Question: App is project number 7 from Hacking with swift "Showing some JSON".
Because i have to filtrate through the results i have to made two arrays that store same JSON data.
'''
var petitions = [Petition]()
var filtrated = [Petition] ()
'''
There is a purple warning problem when i added 'DispatchQueue.global(qos: .userInitiated).async{' to 'viewDidLoad()'
'''
class ViewController: UITableViewController {
var petitions = [Petition]()
var filtrated = [Petition] ()
override func viewDidLoad() {
super.viewDidLoad()
navigationItem.rightBarButtonItem = UIBarButtonItem (title: "Filter", style: .plain, target: self, action: #selector(resenje))
navigationItem.leftBarButtonItem = UIBarButtonItem(barButtonSystemItem: .refresh, target: self, action: #selector(refresh))// ili samo #selector(webView.reload)
let urlString : String
if navigationController?.tabBarItem.tag == 0 {
urlString = "https://www.hackingwithswift.com/samples/petitions-1.json"
} else {
urlString = "https://www.hackingwithswift.com/samples/petitions-2.json"
}
DispatchQueue.global(qos: .userInitiated).async{ [self] in
if let url = URL(string: urlString){
if let data = try? Data(contentsOf: url){
parse(json: data)
filtrated = petitions
return
}
}
func parse(json: Data) {
let decoder = JSONDecoder()
if let jsonPetitions = try? decoder.decode(Petitions.self, from: json){
petitions = jsonPetitions.results
tableView?.reloadData() //error:UITableView.reloadData() must be used from main thread only
'''
Program will work but it shows error alert I made and tableView is empty

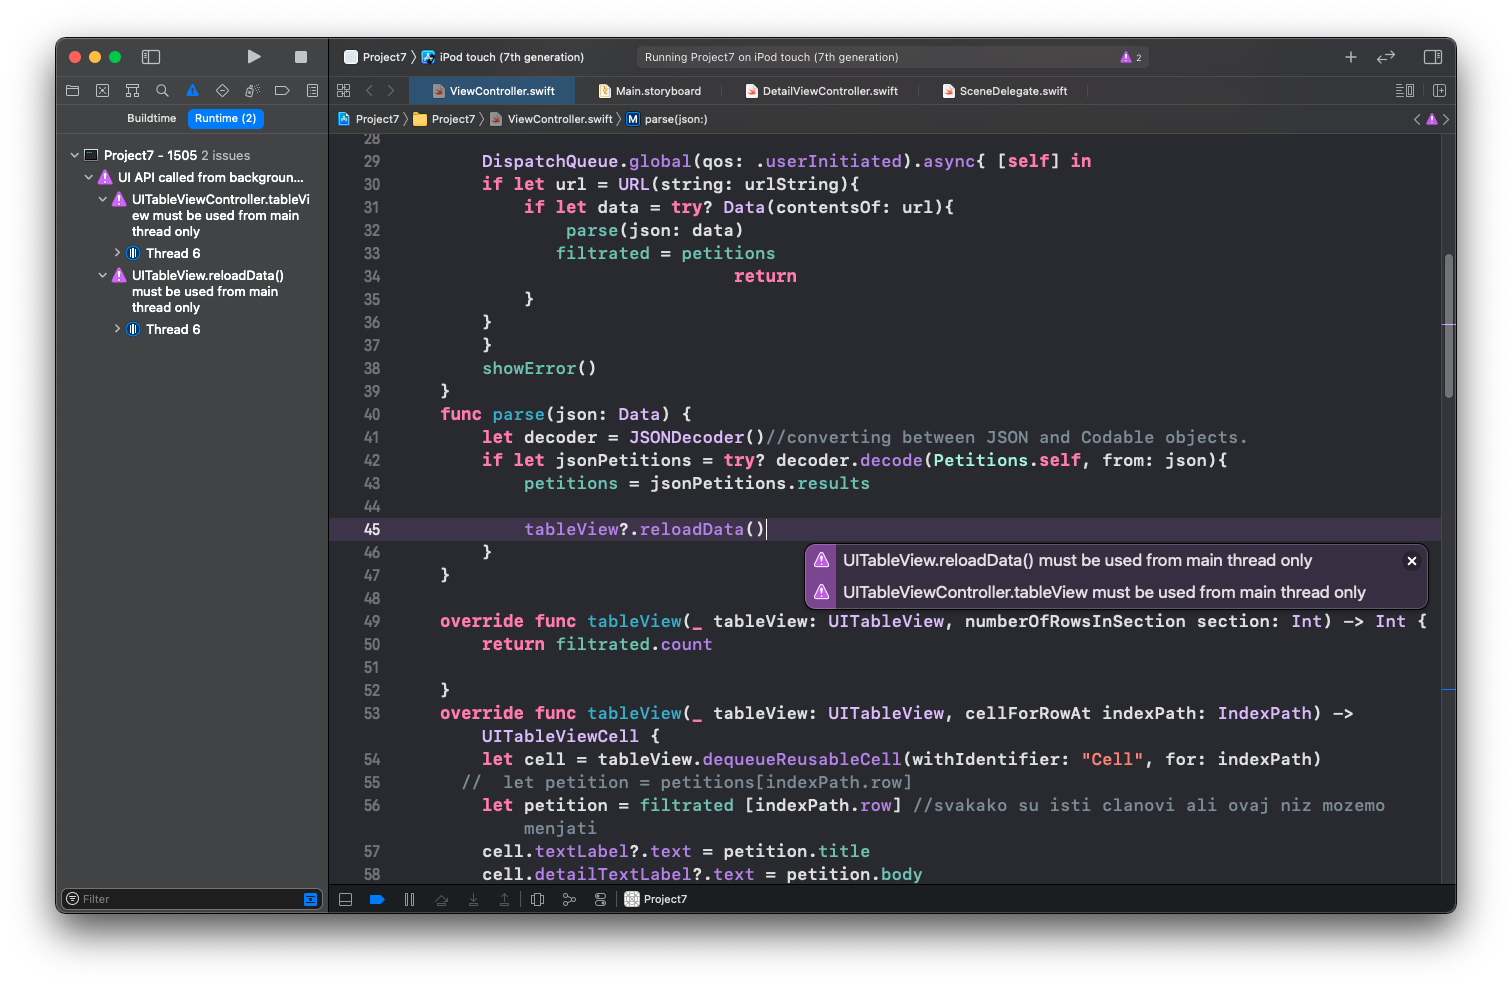
Answer: The GCD 'global' queue runs on a background thread. But all UI updates must take place on the main thread. As an aside, you also do not want a background thread to update properties, such as 'filtrated'. So you will want to dispatch both the model and UI updates back to the main thread.
So, fetch and parse the data, and then dispatch the updates to the main queue:
'''
DispatchQueue.global(qos: .userInitiated).async { [self] in
guard
let url = URL(string: urlString),
let data = try? Data(contentsOf: url),
let responseObject = try? JSONDecoder().decode(Petitions.self, from: data)
else {
return
}
DispatchQueue.main.async {
filtrated = responseObject.results
tableView?.reloadData()
}
}
'''
Or, better, use 'URLSession'. And do not use 'try?', because if it fails, you are throwing away the 'Error' object that provides crucial diagnostic information:
'''
guard let url = URL(string: urlString) else {
print("Invalid url: \(urlString)")
return
}
let task = URLSession.shared.dataTask(with: url) { [self] data, response, error in
guard let data = data else {
print("Request failed:", error ?? "Unknown error")
return
}
do {
let responseObject = try JSONDecoder().decode(Petitions.self, from: data)
DispatchQueue.main.async {
filtrated = responseObject.results
tableView?.reloadData()
}
} catch let parsingError {
print("Parsing failed:", parsingError)
return
}
}
task.resume()
'''